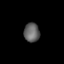
Tissue: skin
Cell type: Epithelial cells
Senescence score: 0.2758
Nuclear area (px): 291
Mean DAPI intensity: 98.062